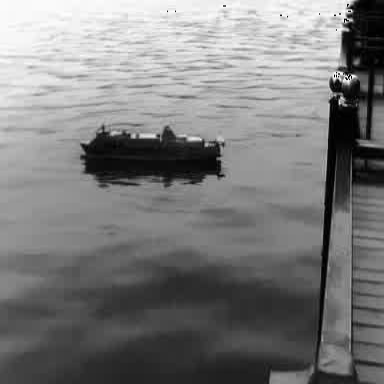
There is a container_ship in the infrared image.